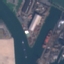
Land use / land cover: River